Question: How can I get this shader to have a smooth edge on the spot light instead of a hard one? In addition, the shader has to cope with a variable value of GL_SPOT_CUTOFF. Note that not all the lights are spot lights -- GL_LIGHT0 is a point light.
'''
varying vec3 N;
varying vec3 v;
#define MAX_LIGHTS 2
void main (void)
{
vec4 finalColour;
float spotEffect;
for (int i=0; i<MAX_LIGHTS; i++)
{
vec3 L = normalize(gl_LightSource[i].position.xyz - v);
vec3 E = normalize(-v);
vec3 R = normalize(-reflect(L,N));
spotEffect = dot(normalize(gl_LightSource[i].spotDirection),
normalize(-L));
if (spotEffect > gl_LightSource[i].spotCosCutoff) {
vec4 Iamb = gl_FrontLightProduct[i].ambient;
vec4 Idiff = gl_FrontLightProduct[i].diffuse * max(dot(N,L), 0.0);
Idiff = clamp(Idiff, 0.0, 1.0);
vec4 Ispec = gl_FrontLightProduct[i].specular
* pow(max(dot(R,E),0.0),0.3*gl_FrontMaterial.shininess);
Ispec = clamp(Ispec, 0.0, 1.0);
finalColour += Iamb + Idiff + Ispec;
}
}
gl_FragColor = gl_FrontLightModelProduct.sceneColor + finalColour;
'''
}
The scene looks like this:

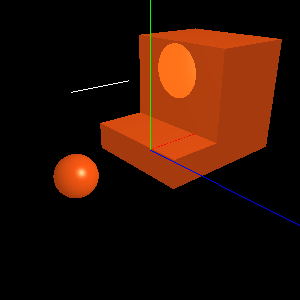
Answer: This shader from <URL> produces the soft edges to the spotlight you are after.
'''
[Pixel_Shader]
varying vec3 normal, lightDir, eyeVec;
const float cos_outer_cone_angle = 0.8; // 36 degrees
void main (void)
{
vec4 final_color =
(gl_FrontLightModelProduct.sceneColor * gl_FrontMaterial.ambient) +
(gl_LightSource[0].ambient * gl_FrontMaterial.ambient);
vec3 L = normalize(lightDir);
vec3 D = normalize(gl_LightSource[0].spotDirection);
float cos_cur_angle = dot(-L, D);
float cos_inner_cone_angle = gl_LightSource[0].spotCosCutoff;
float cos_inner_minus_outer_angle =
cos_inner_cone_angle - cos_outer_cone_angle;
//****************************************************
// Don't need dynamic branching at all, precompute
// falloff(i will call it spot)
float spot = 0.0;
spot = clamp((cos_cur_angle - cos_outer_cone_angle) /
cos_inner_minus_outer_angle, 0.0, 1.0);
//****************************************************
vec3 N = normalize(normal);
float lambertTerm = max( dot(N,L), 0.0);
if(lambertTerm > 0.0)
{
final_color += gl_LightSource[0].diffuse *
gl_FrontMaterial.diffuse *
lambertTerm * spot;
vec3 E = normalize(eyeVec);
vec3 R = reflect(-L, N);
float specular = pow( max(dot(R, E), 0.0),
gl_FrontMaterial.shininess );
final_color += gl_LightSource[0].specular *
gl_FrontMaterial.specular *
specular * spot;
}
gl_FragColor = final_color;
'''